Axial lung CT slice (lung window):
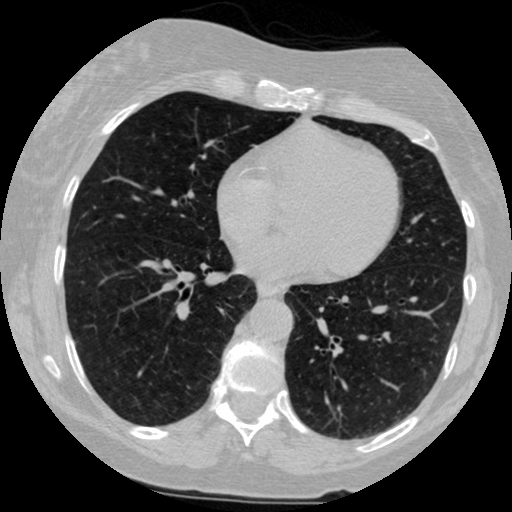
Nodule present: no